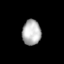
Tissue: lung
Cell type: Endothelial cells
Senescence score: 0.5801
Nuclear area (px): 461
Mean DAPI intensity: 180.816